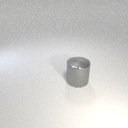
large gray metal cylinder